Field crop: tomato
Growth stage: 1
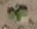
Species: solanum